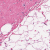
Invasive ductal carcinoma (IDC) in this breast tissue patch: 0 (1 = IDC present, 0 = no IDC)